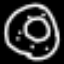
Label: donut